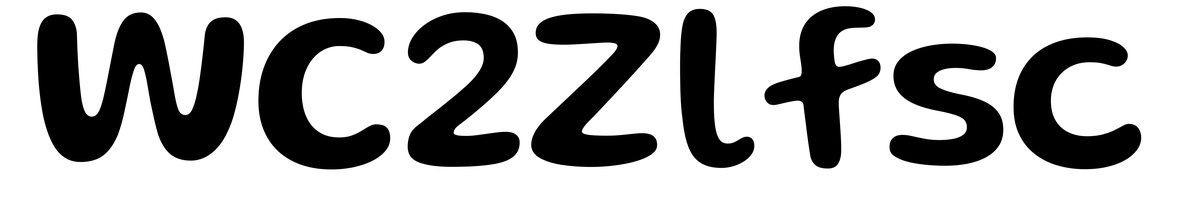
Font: Gluten_Medium